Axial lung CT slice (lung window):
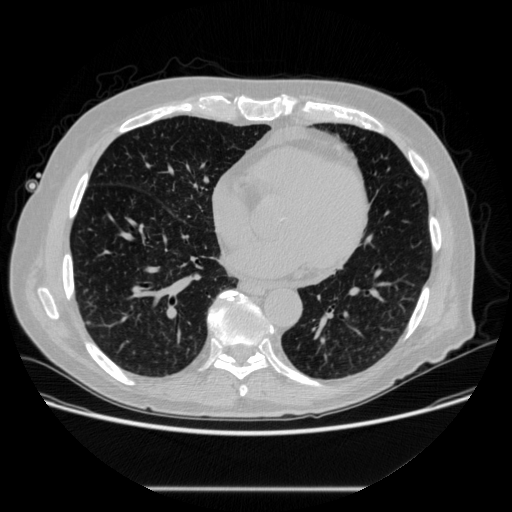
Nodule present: no